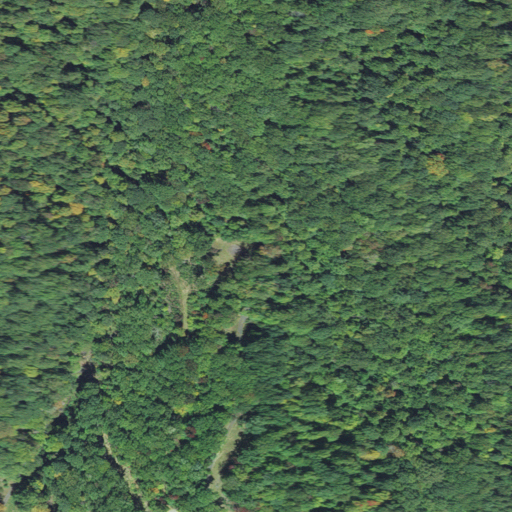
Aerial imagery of ridge(s) in North Carolina named Pine Ridge containing deciduous forest and mixed forest